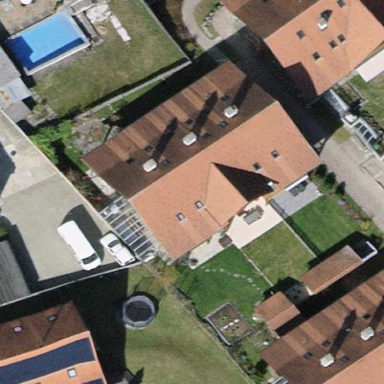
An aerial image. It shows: Building with gabled roof. The roof is oriented across the structure and has dark salmon color.